高一 · 代数
已知函数 $f(x)$ 是定义在 $\mathrm{R}$ 上的偶函数, 且当 $x \geq 0$ 时, $f(x)=x^{2}-2 x$. 若关于 $x$ 的方程 $f(x)-m=0$ 有四个不同的实数解, 则实数 $m$ 的取值范围是
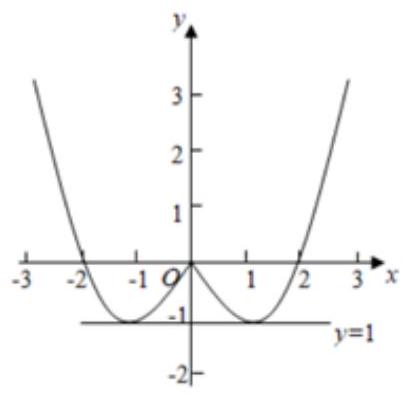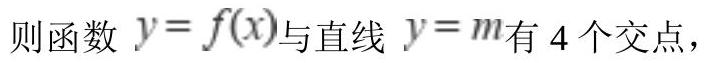
答案: $(-1,0)$
解析: 因为函数 $f(x)$ 是定义在 $\mathrm{R}$ 上的偶函数且当 $x \geq 0$ 时, $f(x)=x^{2}-2 x$,

若方程 $f(x)-m=0$ 有四个不同的实数解,

由图象可知: $-1<m<0$ 时, 即有 4 个交点.

故 $m$ 的取值范围是 $(-1,0)$,

故答案为: $(-1,0)$

出函数 $f(x)$ 的图象, 由数形结合法分析即可得答案.